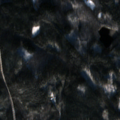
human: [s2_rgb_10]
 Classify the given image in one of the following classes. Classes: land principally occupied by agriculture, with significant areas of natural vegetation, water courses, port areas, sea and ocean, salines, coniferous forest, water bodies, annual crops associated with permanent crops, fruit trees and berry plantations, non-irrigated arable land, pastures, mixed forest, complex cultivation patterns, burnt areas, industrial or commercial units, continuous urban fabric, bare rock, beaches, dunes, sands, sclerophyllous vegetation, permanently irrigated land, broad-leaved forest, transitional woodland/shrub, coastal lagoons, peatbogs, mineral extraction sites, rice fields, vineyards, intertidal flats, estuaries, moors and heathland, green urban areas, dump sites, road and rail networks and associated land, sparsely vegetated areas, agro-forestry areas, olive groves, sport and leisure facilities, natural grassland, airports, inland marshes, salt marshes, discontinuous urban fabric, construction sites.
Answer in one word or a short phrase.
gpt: broad-leaved forest, coniferous forest, mixed forest